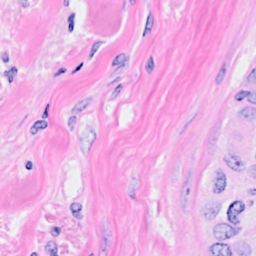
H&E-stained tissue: Breast